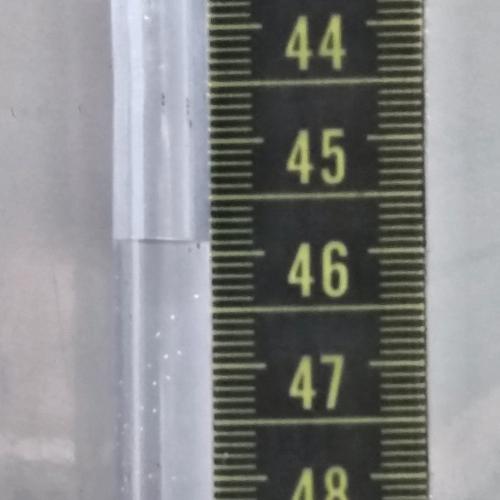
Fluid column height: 45.9 cm